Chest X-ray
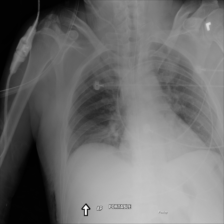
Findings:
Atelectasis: positive
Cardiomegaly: negative
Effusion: negative
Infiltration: positive
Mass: negative
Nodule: negative
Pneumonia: negative
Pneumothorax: negative
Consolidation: negative
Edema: negative
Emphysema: negative
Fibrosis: negative
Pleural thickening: negative
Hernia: negative